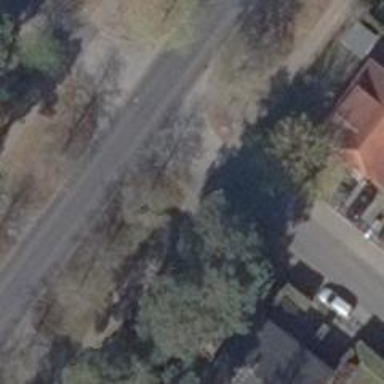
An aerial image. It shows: Road with "give way" sign.